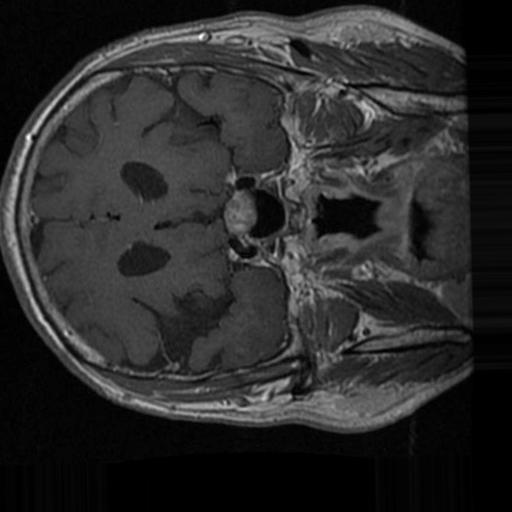
Label: brain_tumor